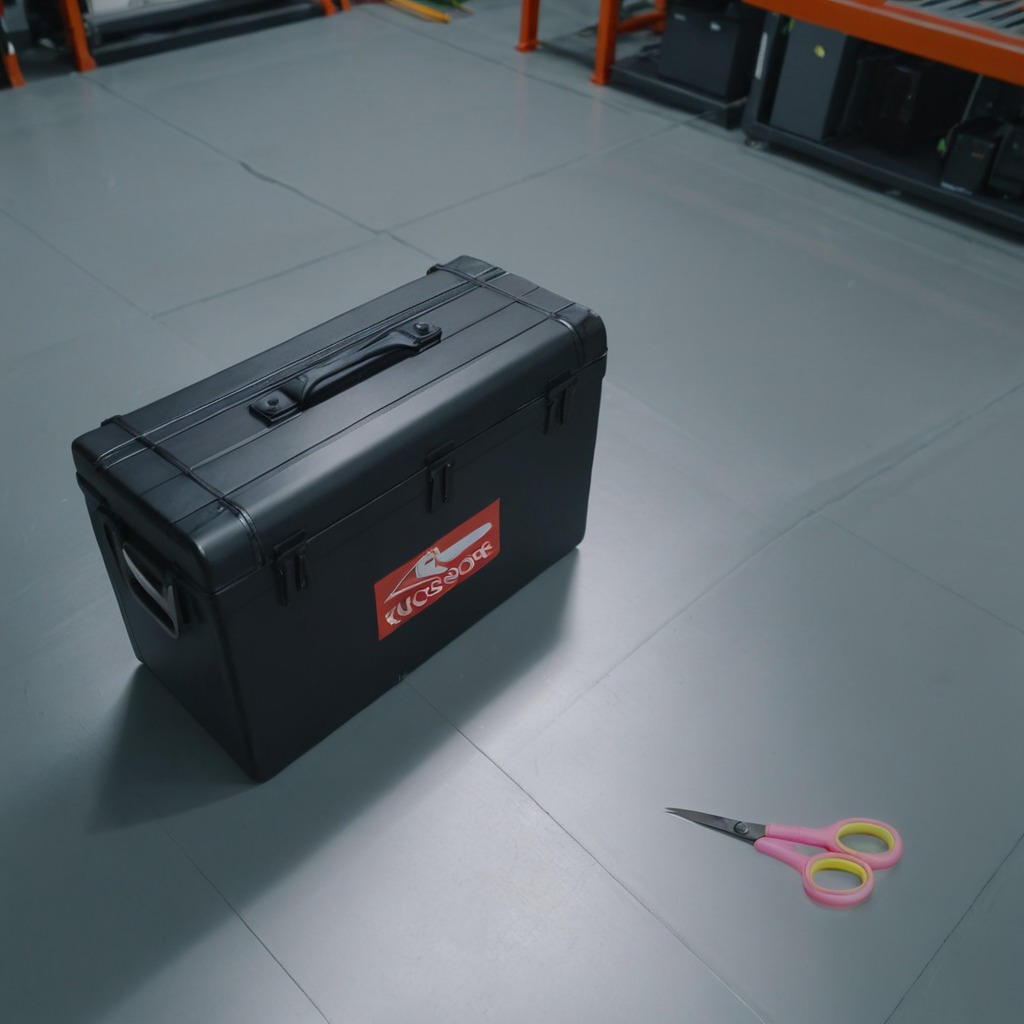
A scissor lying on a toolbox surface in an airplane hangar workshop 8K